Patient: sex F, age 36
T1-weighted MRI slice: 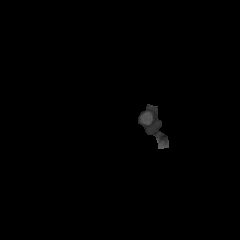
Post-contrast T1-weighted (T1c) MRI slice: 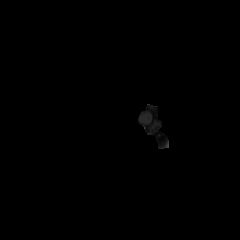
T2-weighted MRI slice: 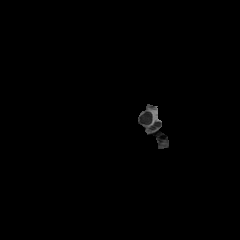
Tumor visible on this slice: no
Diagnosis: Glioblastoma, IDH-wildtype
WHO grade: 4